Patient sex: M
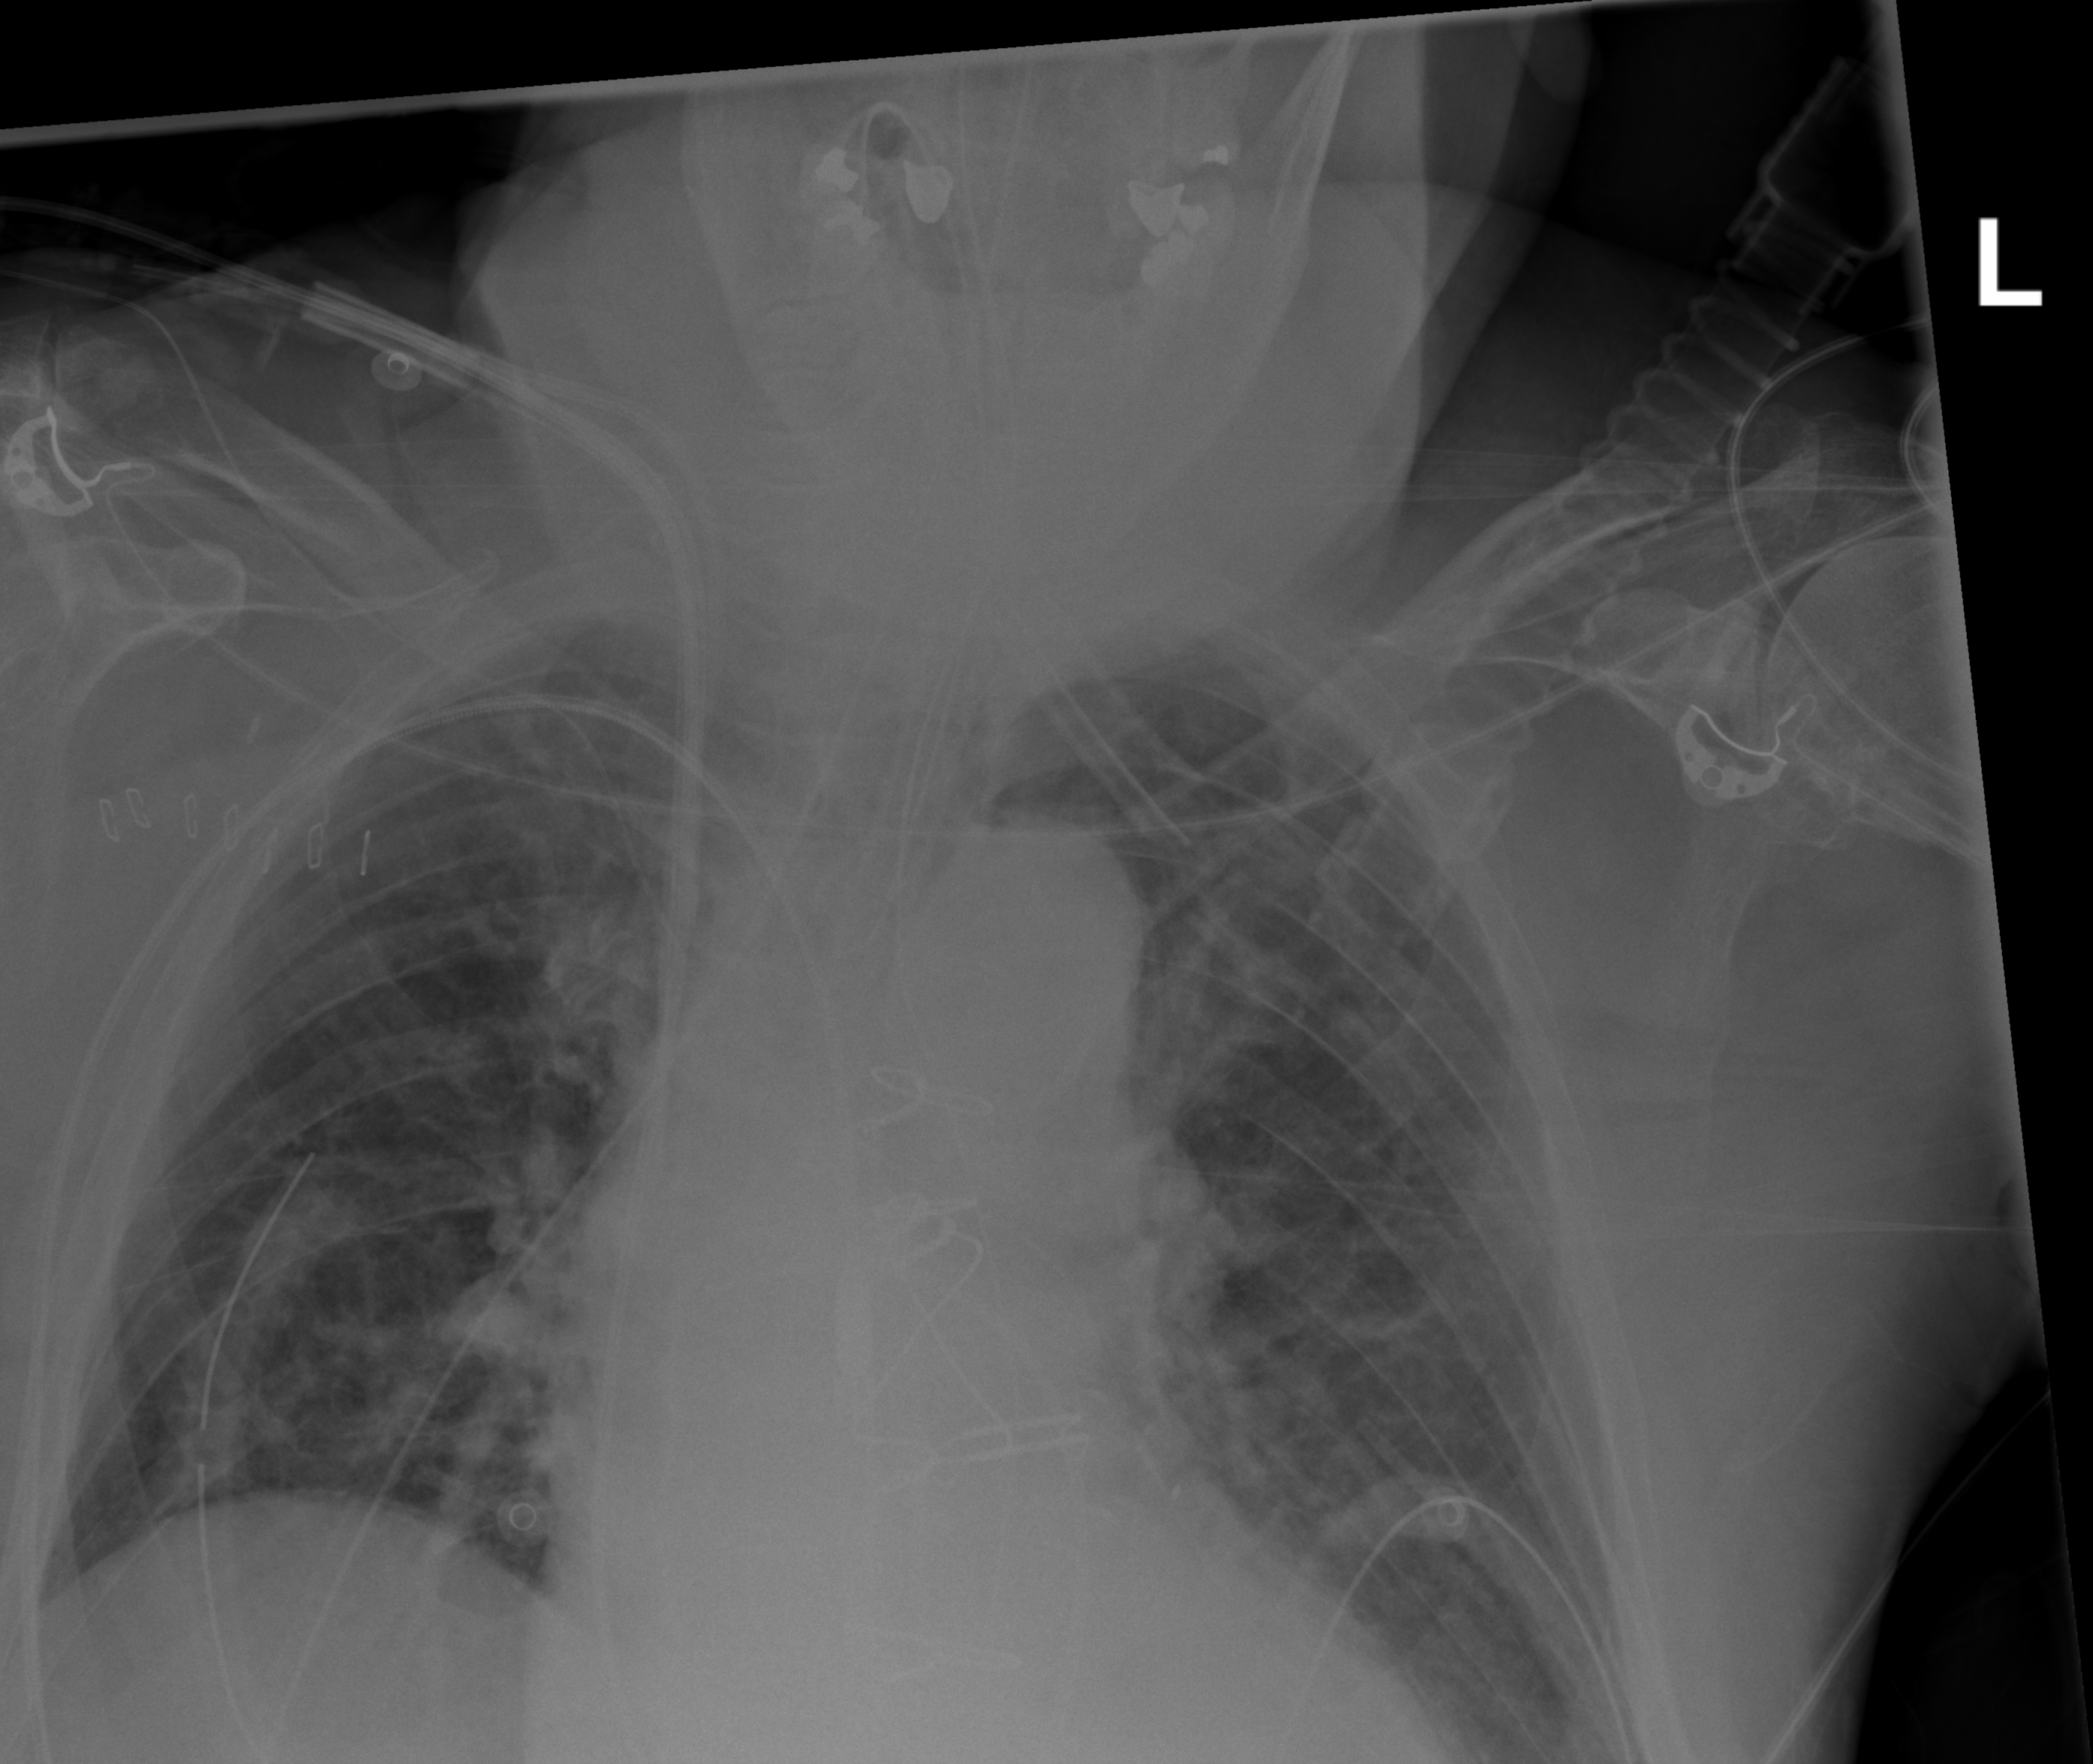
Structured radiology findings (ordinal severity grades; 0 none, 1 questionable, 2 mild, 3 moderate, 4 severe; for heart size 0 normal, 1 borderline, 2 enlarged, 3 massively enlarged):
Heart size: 1
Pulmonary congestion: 2
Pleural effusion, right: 0
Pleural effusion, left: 0
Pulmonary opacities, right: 0
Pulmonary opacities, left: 0
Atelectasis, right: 2
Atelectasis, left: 2